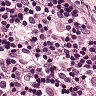
Metastatic tissue present: no